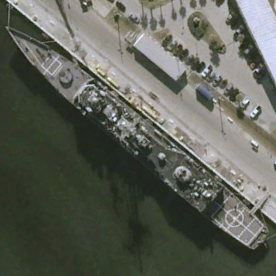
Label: cruiser